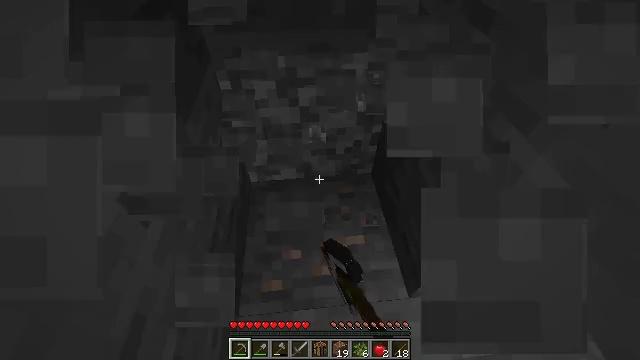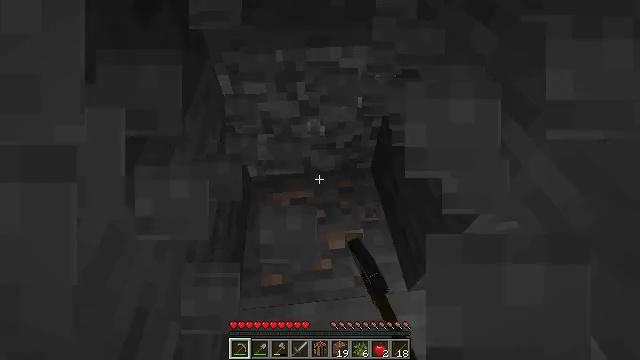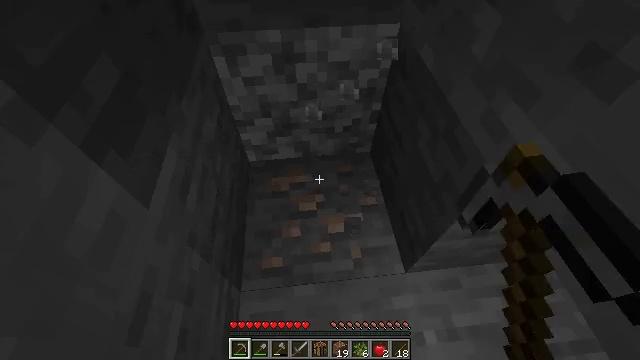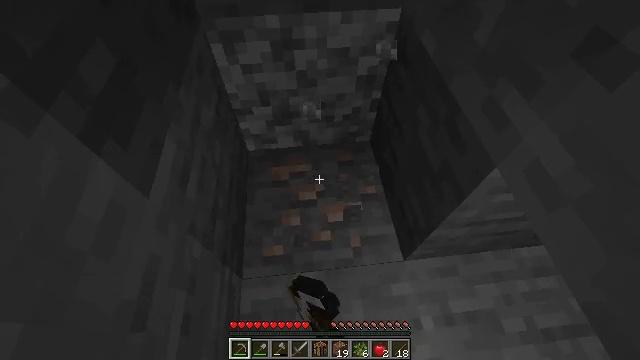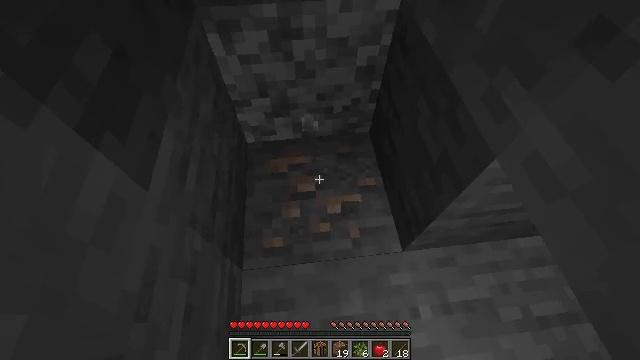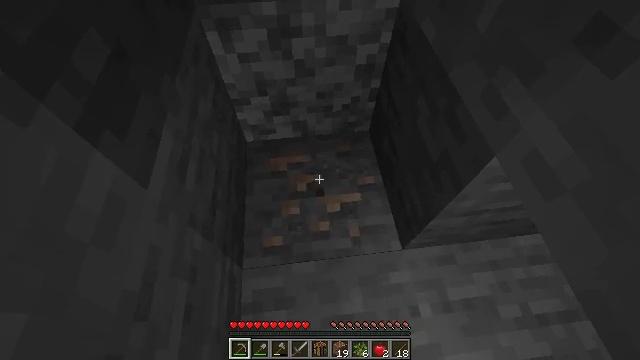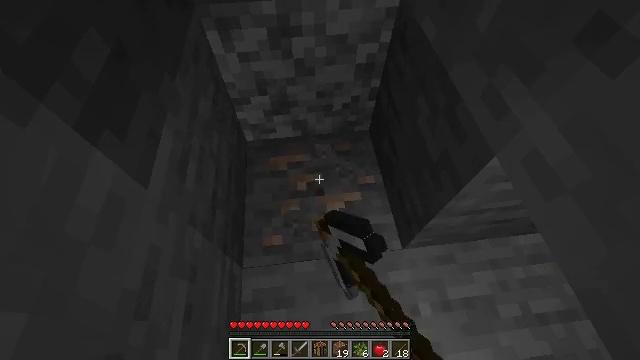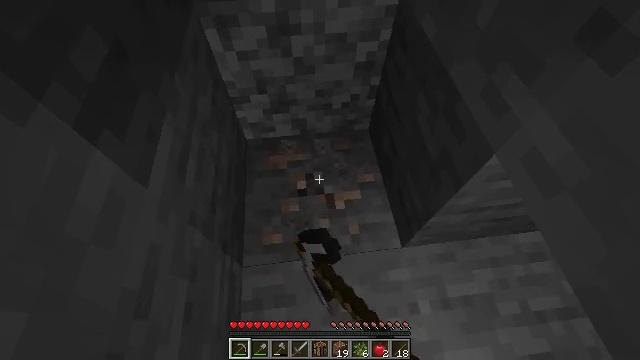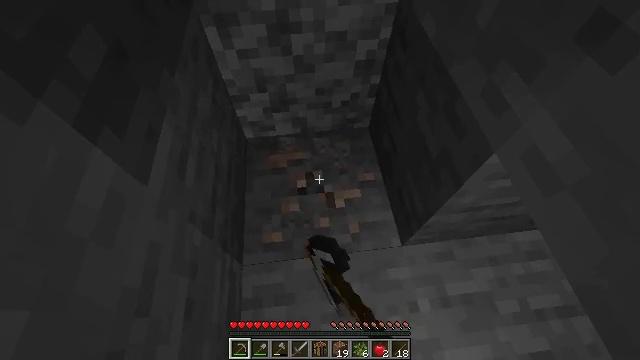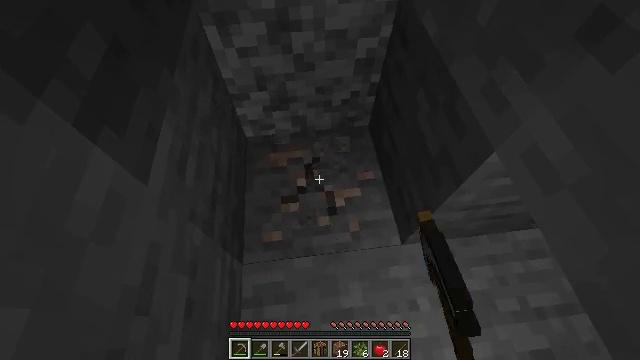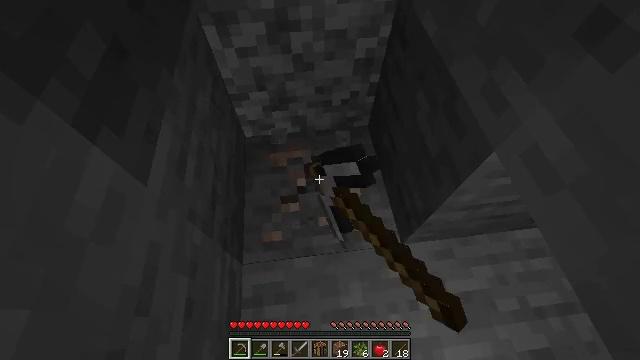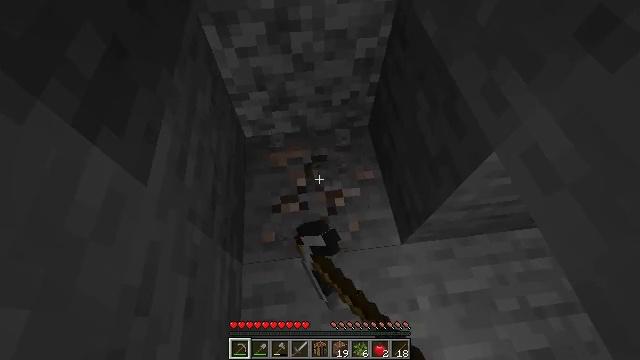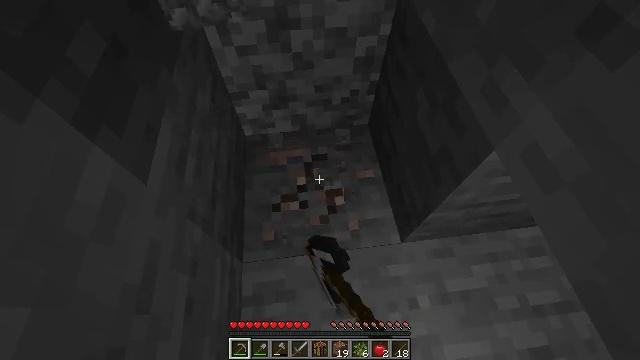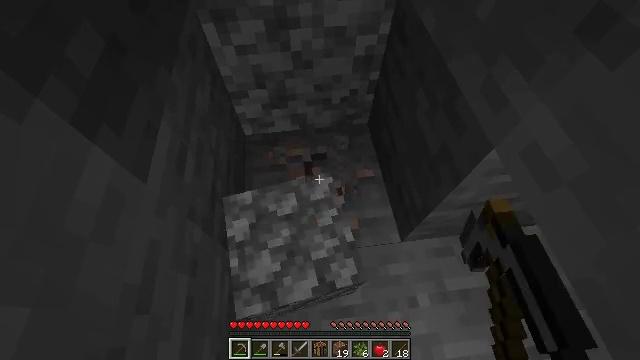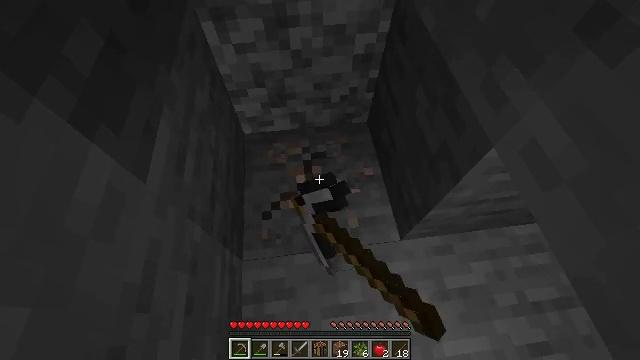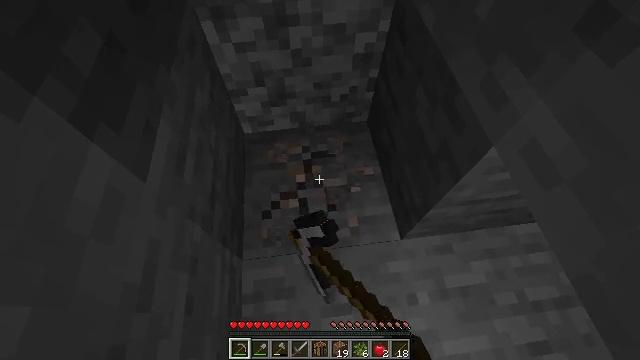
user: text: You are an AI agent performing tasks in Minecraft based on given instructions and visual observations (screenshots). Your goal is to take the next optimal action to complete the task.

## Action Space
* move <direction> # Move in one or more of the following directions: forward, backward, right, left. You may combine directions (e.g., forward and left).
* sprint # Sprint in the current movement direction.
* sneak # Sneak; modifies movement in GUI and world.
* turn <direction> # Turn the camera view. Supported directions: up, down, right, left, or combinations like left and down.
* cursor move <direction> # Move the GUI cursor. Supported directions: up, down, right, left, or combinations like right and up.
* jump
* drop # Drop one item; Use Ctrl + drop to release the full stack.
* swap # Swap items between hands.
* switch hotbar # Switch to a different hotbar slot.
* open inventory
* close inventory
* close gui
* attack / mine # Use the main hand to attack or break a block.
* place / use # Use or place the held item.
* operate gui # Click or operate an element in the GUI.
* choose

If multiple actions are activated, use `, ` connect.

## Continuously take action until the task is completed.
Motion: motion action
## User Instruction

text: Collect iron ore blocks.
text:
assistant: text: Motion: turn down, attack / mine
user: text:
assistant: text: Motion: turn down, attack / mine
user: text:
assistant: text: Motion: turn down, attack / mine
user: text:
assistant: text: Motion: turn down, attack / mine
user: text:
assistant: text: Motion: attack / mine
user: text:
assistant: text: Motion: attack / mine
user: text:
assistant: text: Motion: attack / mine
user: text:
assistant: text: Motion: attack / mine
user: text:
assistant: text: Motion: attack / mine
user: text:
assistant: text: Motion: attack / mine
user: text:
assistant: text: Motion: attack / mine
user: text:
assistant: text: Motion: attack / mine
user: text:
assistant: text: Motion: attack / mine
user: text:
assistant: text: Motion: attack / mine
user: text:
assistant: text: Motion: attack / mine
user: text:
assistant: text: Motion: attack / mine
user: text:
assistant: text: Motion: attack / mine
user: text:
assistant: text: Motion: attack / mine
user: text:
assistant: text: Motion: attack / mine
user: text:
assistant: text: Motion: attack / mine
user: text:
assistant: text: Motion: attack / mine
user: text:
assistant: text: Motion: attack / mine
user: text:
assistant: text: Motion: attack / mine
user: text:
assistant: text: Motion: attack / mine
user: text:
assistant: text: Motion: attack / mine
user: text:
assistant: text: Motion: attack / mine
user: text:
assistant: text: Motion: attack / mine
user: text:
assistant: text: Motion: attack / mine
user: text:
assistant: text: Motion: turn right, attack / mine
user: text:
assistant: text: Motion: attack / mine